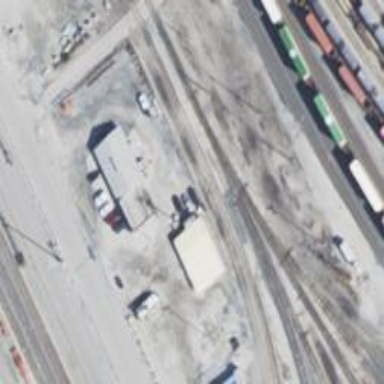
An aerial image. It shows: Railway yard in service.